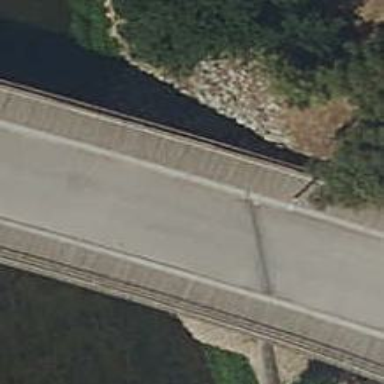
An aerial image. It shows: Path on bridge with designated cycle lane. The cycle lane surface is asphalt.